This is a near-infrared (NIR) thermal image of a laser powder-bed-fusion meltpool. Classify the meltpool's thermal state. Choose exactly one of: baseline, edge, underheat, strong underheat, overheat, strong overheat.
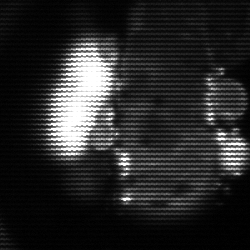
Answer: strong underheat